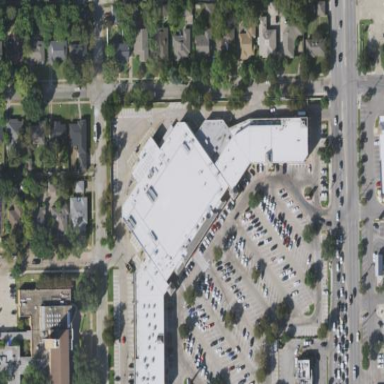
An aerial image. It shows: Supermarket located in building.